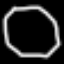
Label: octagon